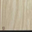
Piece: xx